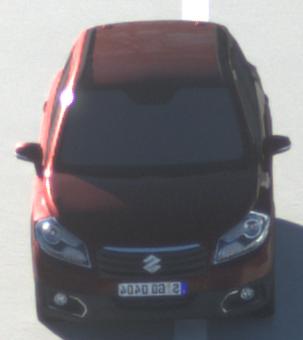
Make: Suzuki
Model: SX4 S-Cross 1.6
Detailed model: SX4 (II) S-Cross
Model produced from: 2013/10
Model produced until: 2015/08
Doors: 5
Color: red
Road condition: dry road
Daytime: morning or afternoon
Contrast: high contrast